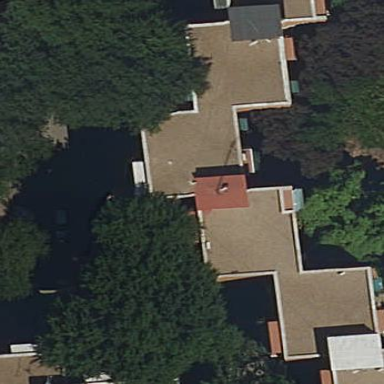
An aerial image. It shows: View of apartment building.